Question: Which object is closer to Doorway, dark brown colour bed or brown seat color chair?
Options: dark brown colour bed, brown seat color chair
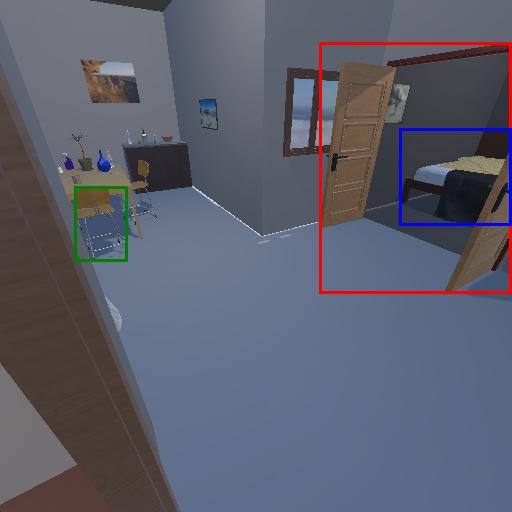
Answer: dark brown colour bed